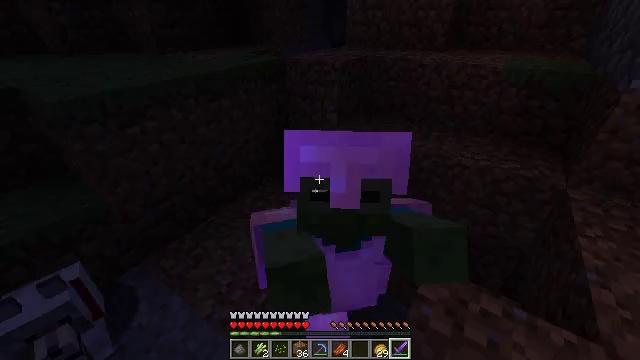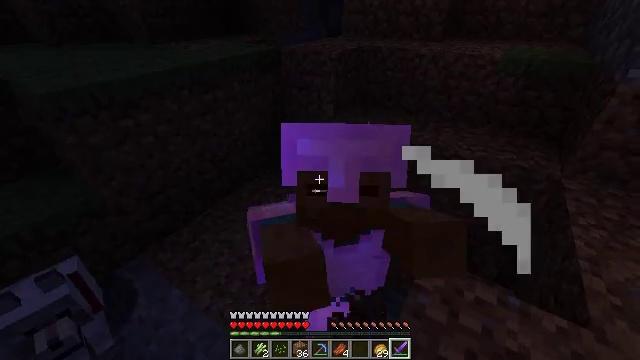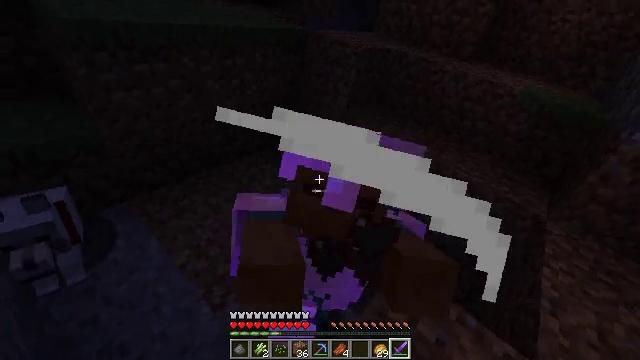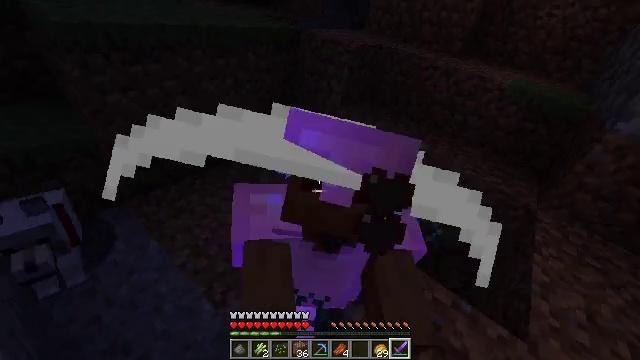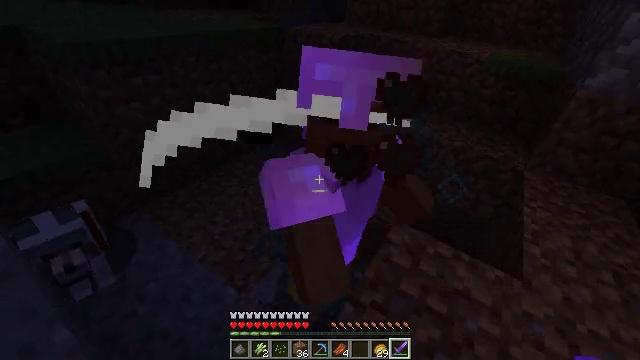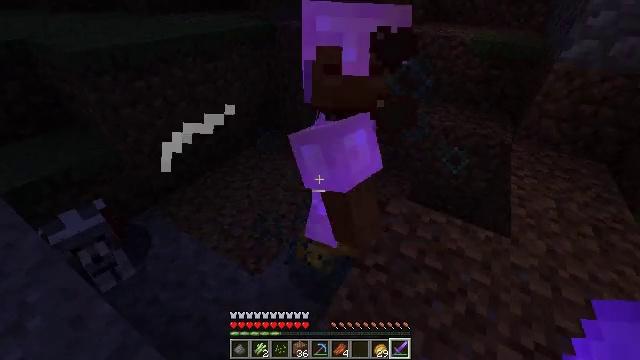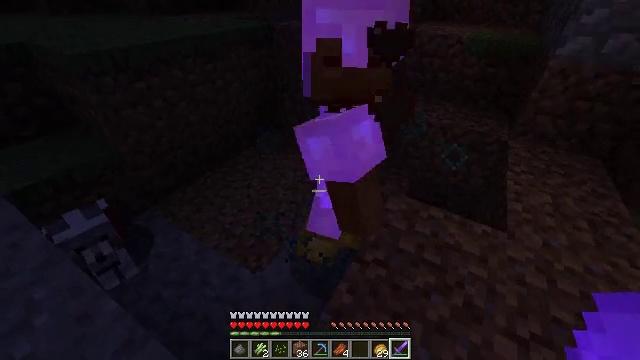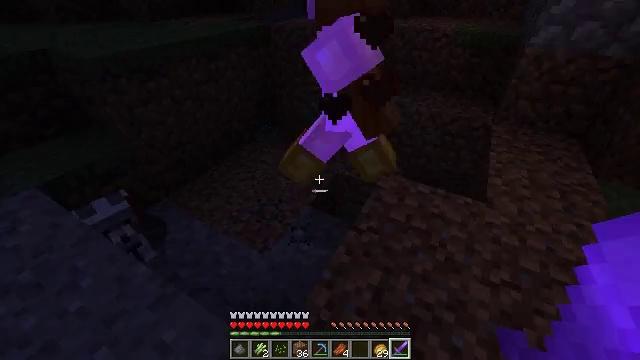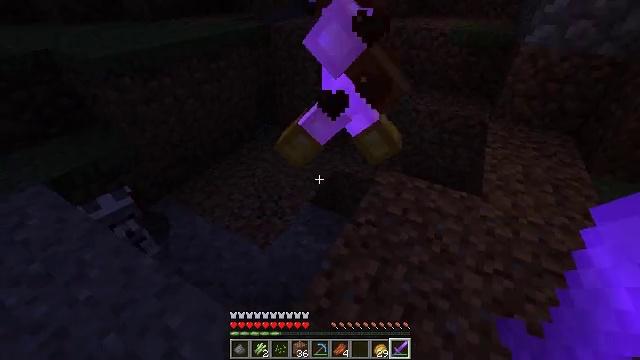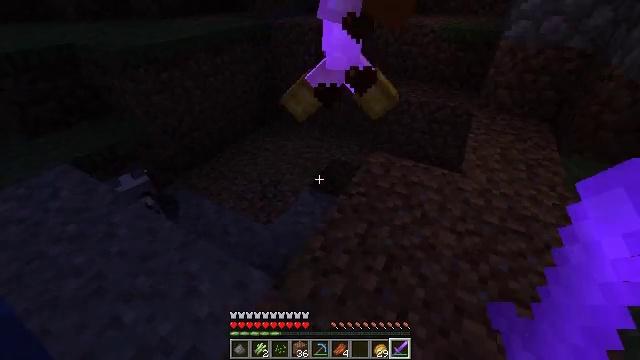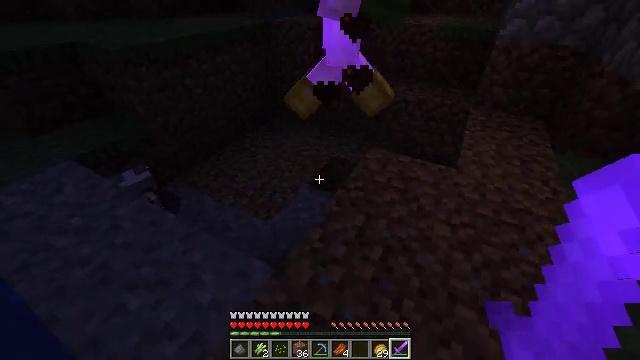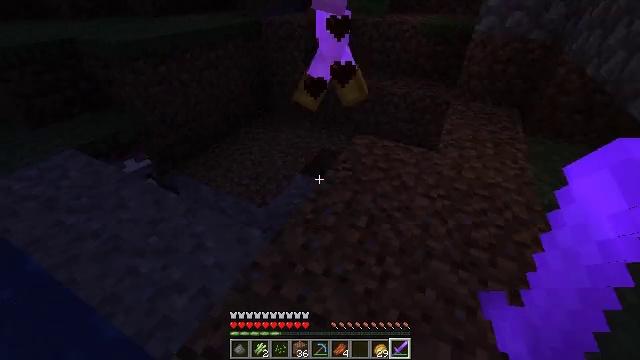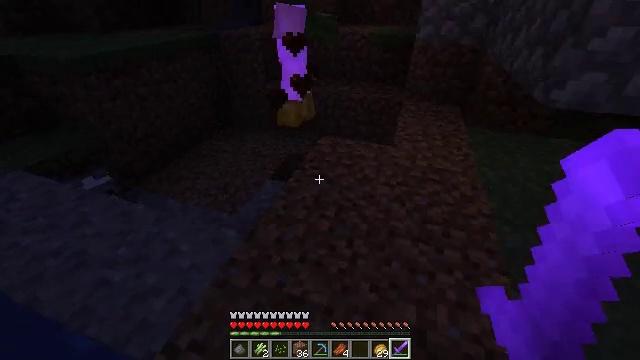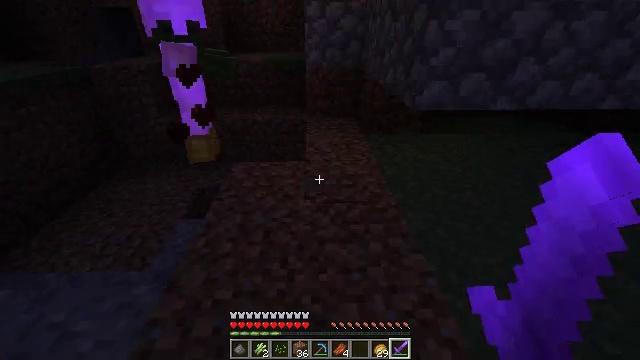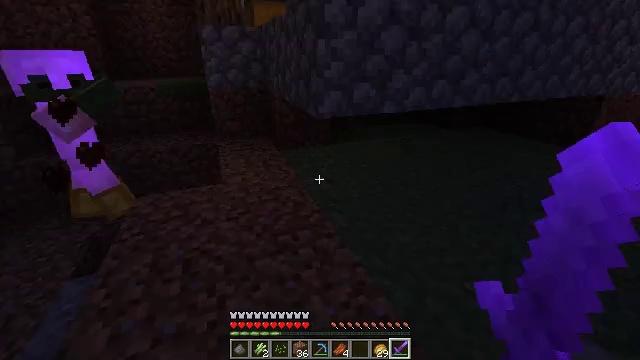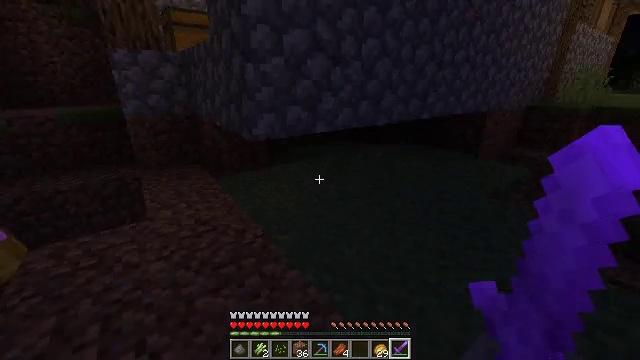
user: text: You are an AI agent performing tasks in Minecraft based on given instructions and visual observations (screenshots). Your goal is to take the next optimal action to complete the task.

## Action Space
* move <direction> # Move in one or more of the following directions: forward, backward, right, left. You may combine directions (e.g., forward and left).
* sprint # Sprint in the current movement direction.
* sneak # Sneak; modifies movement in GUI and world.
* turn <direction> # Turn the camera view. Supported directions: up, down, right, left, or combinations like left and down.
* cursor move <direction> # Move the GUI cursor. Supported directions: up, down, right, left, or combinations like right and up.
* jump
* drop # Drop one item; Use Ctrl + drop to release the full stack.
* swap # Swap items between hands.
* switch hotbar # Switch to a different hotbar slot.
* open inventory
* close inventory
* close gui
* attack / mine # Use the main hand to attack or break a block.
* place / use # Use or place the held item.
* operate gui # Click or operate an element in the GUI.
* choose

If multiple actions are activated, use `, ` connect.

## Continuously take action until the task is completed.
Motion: motion action
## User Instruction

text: Hunt the zombie.
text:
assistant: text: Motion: turn down, attack / mine
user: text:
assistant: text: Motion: move back, turn right and down, attack / mine
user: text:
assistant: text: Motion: move back, turn right, attack / mine
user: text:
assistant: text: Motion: move back, attack / mine
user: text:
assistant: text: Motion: move back, attack / mine
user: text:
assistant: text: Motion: move back, attack / mine
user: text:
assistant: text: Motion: move back, attack / mine
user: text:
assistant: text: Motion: move back
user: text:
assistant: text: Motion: move back
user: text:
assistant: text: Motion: move back
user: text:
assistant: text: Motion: move back, turn right
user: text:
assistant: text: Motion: turn right and up
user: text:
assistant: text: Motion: turn right and up
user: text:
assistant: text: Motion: turn right and up
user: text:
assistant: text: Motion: turn right and up
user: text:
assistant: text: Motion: turn right and up
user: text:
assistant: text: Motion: turn up
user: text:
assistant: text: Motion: turn up
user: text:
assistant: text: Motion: no_op
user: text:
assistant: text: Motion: move forward
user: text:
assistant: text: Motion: move forward
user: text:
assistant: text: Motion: move forward, turn right
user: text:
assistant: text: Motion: move forward, turn right and up
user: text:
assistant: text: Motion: move forward, turn right
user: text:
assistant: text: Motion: move forward, turn right
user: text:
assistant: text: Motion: move forward, turn right and up
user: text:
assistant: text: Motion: move forward, turn right
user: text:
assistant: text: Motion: move forward, turn right
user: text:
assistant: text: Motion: move forward
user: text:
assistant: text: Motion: move forward